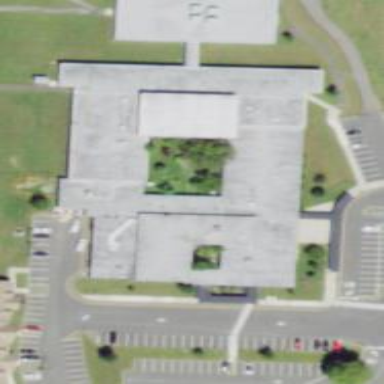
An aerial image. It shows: School.